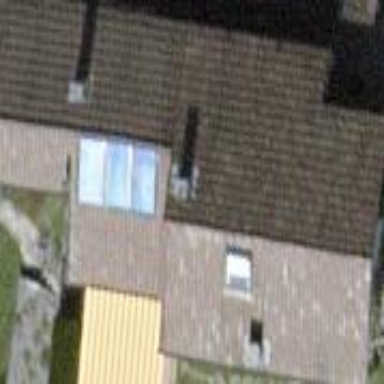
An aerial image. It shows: Gabled building with tile roof oriented along its length.